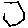
Label: hexagon